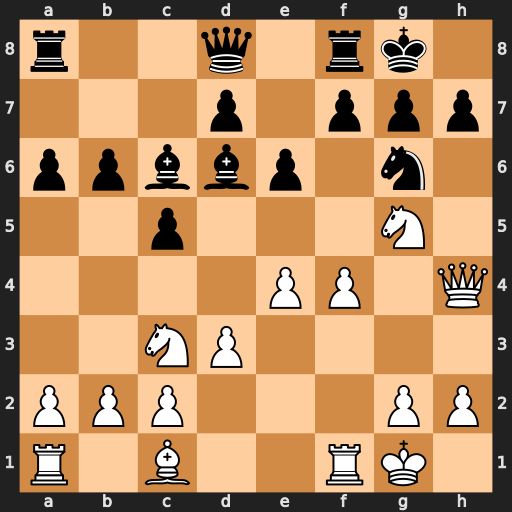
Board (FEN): r2q1rk1/3p1ppp/ppbbp1n1/2p3N1/4PP1Q/2NP4/PPP3PP/R1B2RK1
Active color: w
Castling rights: -
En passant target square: -
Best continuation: Qxh7#